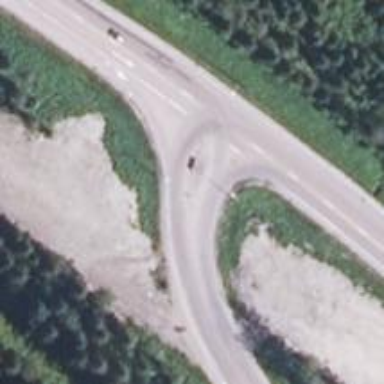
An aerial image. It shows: Tertiary trunk_link highway.